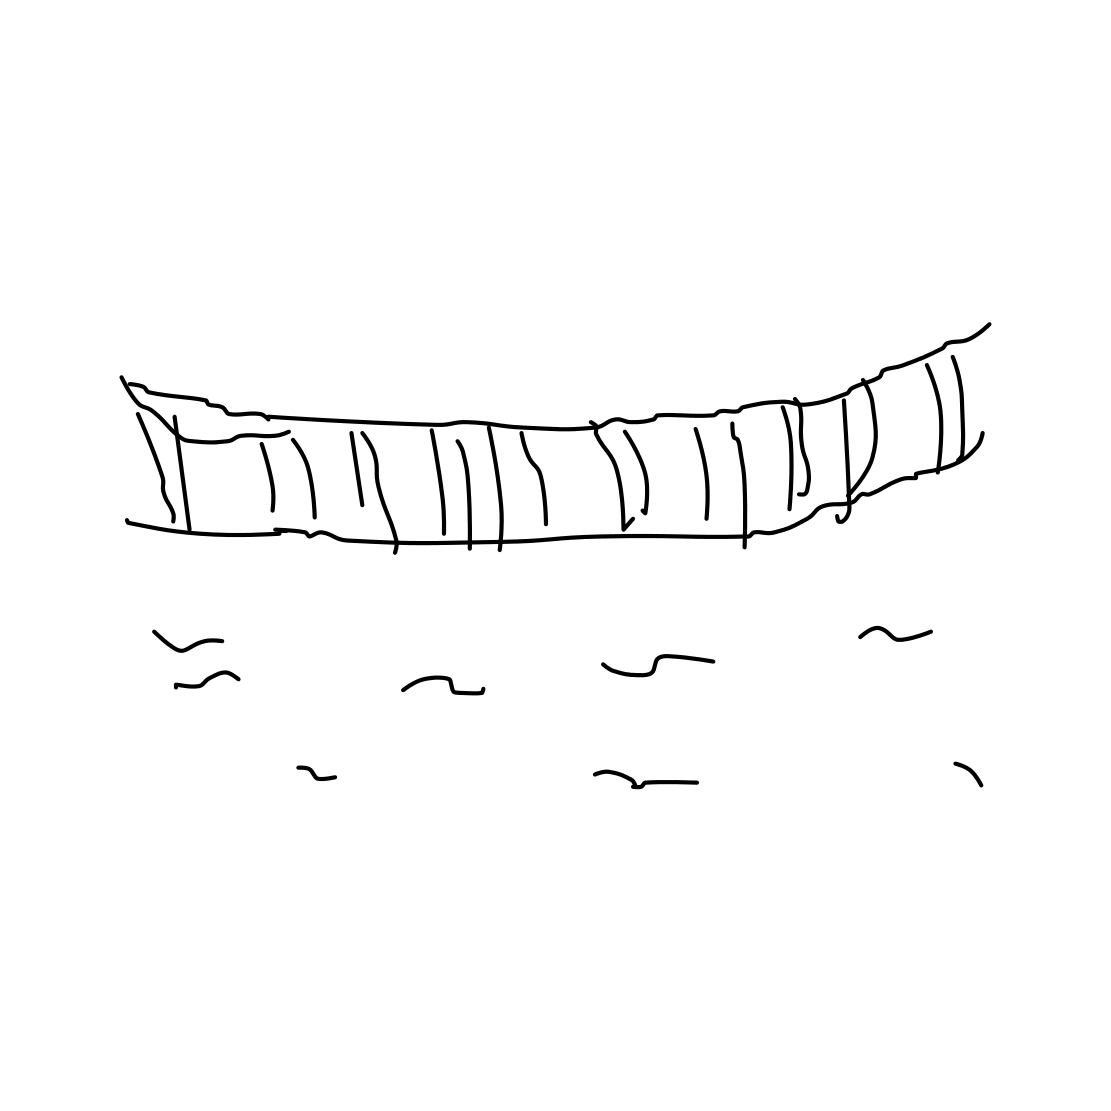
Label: bridge